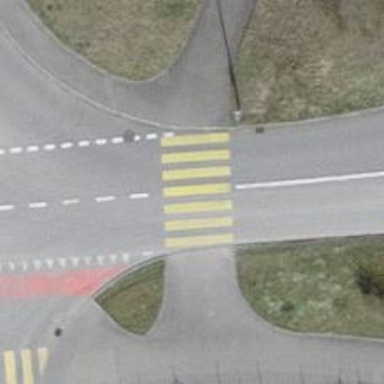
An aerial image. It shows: Uncontrolled zebra crossing with zebra markings.